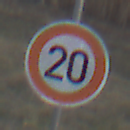
Verkehrszeichen: Geschwindigkeit20
Umgebung: Outdoor, Nature
Tageszeit: SunriseSunset
Wetter: Clear
Licht: Natural
Jahreszeit: Winter
Kontrast: LowContrast